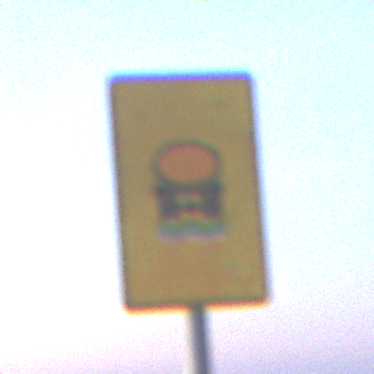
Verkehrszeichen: FahrzeugeMitWassergefaehrdenderLadungOhnePfeilsymbol
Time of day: SunriseSunset
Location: Outdoor (Nature)
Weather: Clear
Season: NotSpecified
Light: Natural